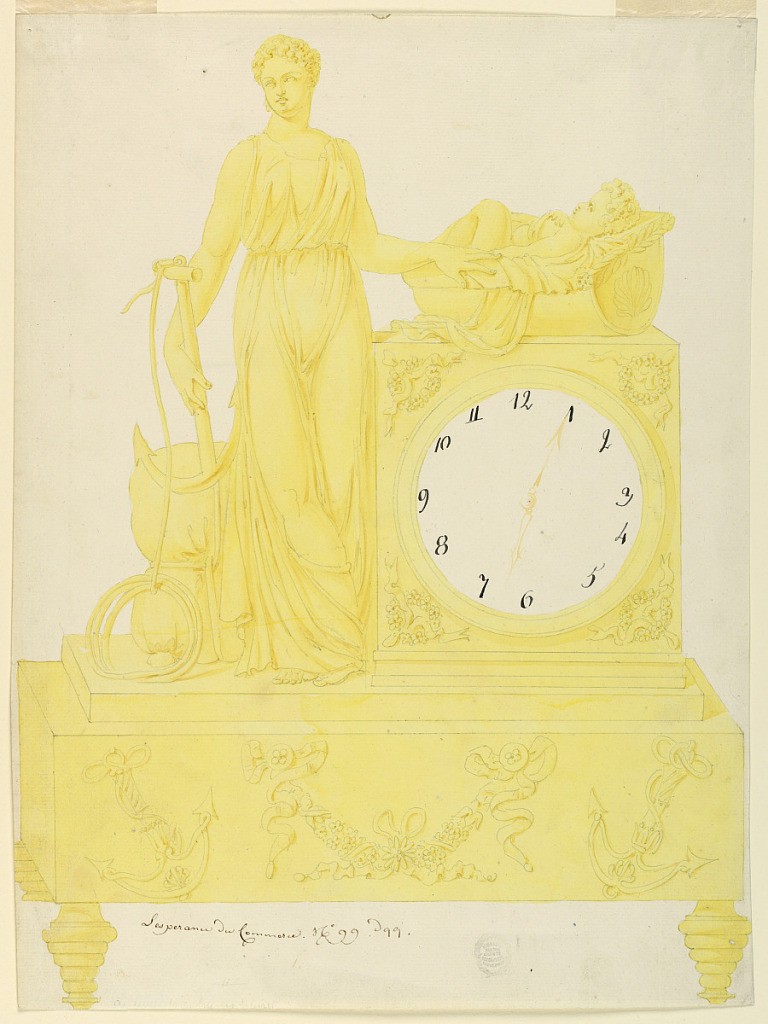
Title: Design for Clock
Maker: Lefebvre Manufactory, Tournai
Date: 1800–1825
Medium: Graphite, pen and black ink, brush and yellow, red watercolor on cream laid paper
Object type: Drawing
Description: Base supported by tapered legs of descending concentric circles. Front panel decorated with festoons and ribbons flanked by anchors. Above, clock case at right, a child being rocked in a cradle by a woman, at left, carrying an anchor in her right hand.

Inscriptions:
Below left, pen and brown ink: les perances du Commerce. No. 99 99

Below center: Cooper Union stampt #457D